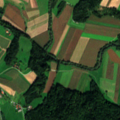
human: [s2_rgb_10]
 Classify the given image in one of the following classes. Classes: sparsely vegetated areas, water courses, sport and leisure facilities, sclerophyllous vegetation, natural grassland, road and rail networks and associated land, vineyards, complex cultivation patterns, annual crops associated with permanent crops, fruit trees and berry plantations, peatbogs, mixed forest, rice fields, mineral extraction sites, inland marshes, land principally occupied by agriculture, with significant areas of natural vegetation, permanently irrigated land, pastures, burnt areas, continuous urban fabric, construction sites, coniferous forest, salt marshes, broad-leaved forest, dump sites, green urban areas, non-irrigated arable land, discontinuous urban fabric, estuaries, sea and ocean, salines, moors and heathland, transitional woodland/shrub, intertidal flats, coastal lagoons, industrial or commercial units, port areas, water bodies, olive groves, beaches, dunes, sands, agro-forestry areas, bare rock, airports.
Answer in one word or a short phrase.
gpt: non-irrigated arable land, complex cultivation patterns, land principally occupied by agriculture, with significant areas of natural vegetation, mixed forest